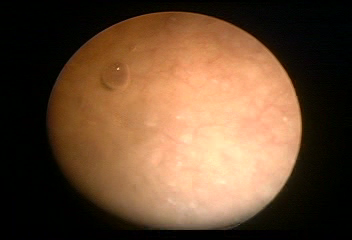
Modality: WLC
Class: Foreign bodies
Subclass: AirBubble
Bladder cancer association: No
Annotated structures: Air bubble